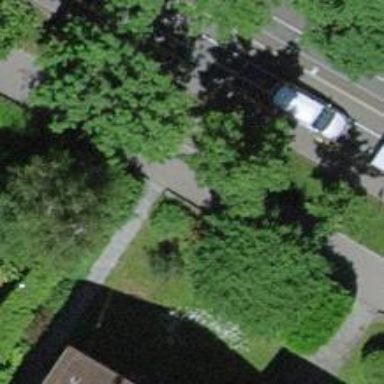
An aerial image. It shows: Tree-lined avenue.